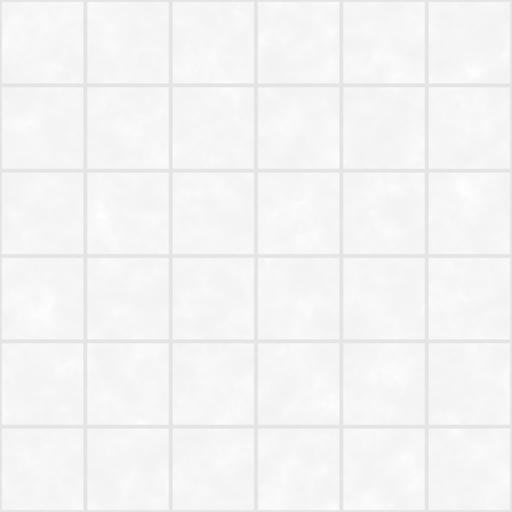
Tags: ceiling office